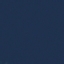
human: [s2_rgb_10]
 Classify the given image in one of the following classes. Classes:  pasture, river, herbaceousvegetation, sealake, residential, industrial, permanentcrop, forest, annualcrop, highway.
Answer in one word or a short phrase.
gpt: SeaLake